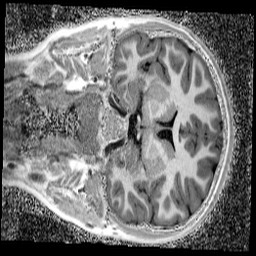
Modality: UNIT1_denoised
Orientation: coronal
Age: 12
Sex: male
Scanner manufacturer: siemens
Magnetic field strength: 3 T
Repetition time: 4 s
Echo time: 0.00299 s